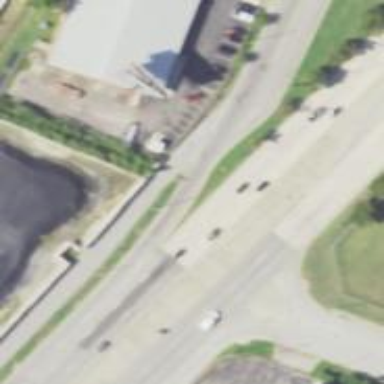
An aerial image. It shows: Trunk link highway.